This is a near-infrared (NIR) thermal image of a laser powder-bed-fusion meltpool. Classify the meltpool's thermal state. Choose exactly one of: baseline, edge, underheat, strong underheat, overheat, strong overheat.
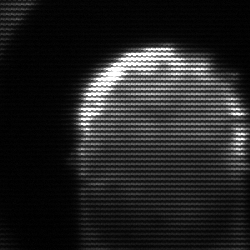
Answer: edge